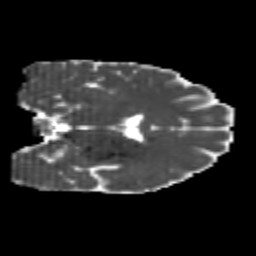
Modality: MD
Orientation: coronal
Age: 25
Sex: male
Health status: healthy
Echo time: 0.074 s